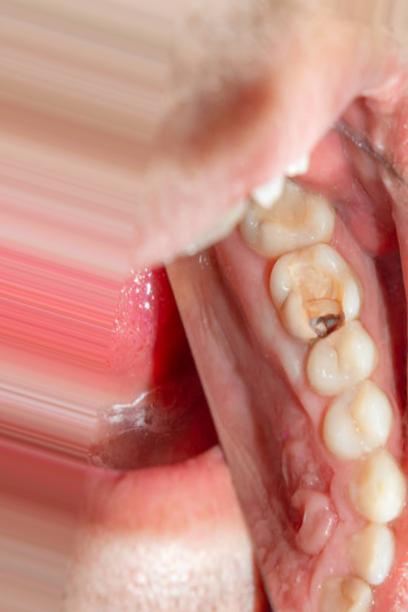
Condition: Caries